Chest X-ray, AP view. Patient: 54 years old, sex M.
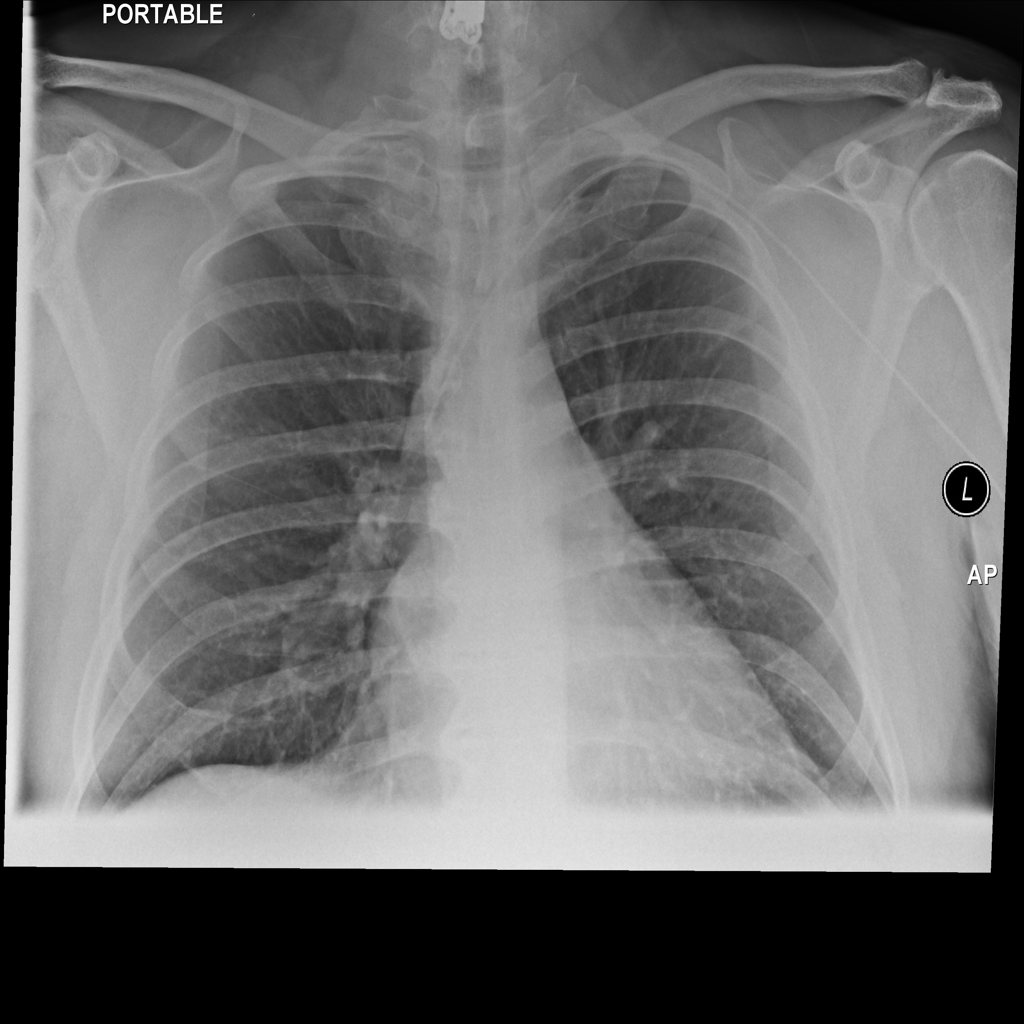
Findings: No Finding